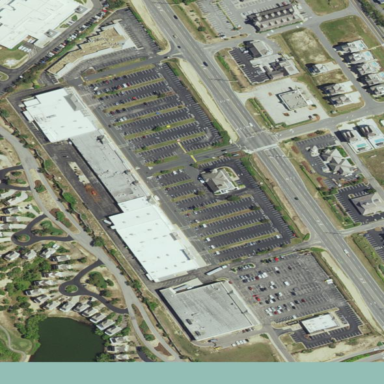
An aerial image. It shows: Retail area.